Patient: sex M, age 35
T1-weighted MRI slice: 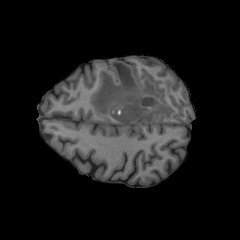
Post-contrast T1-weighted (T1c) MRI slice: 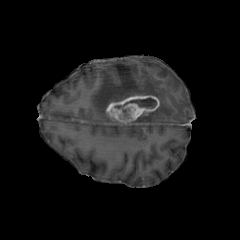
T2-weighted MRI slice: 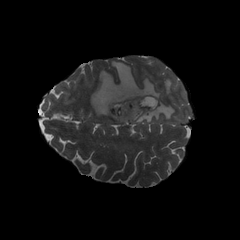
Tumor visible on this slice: yes
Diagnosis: Glioblastoma, IDH-wildtype
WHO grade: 4